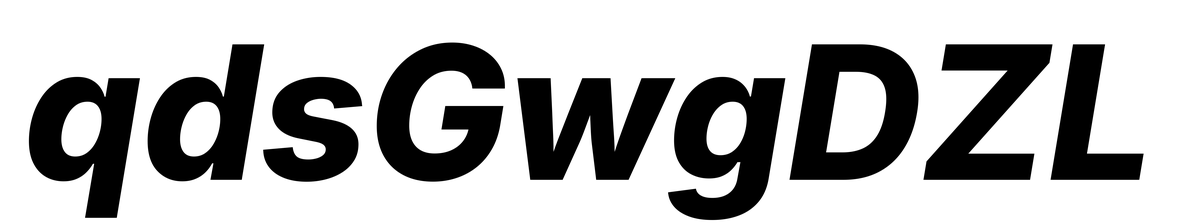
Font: Inter-Italic_ExtraBold_Italic